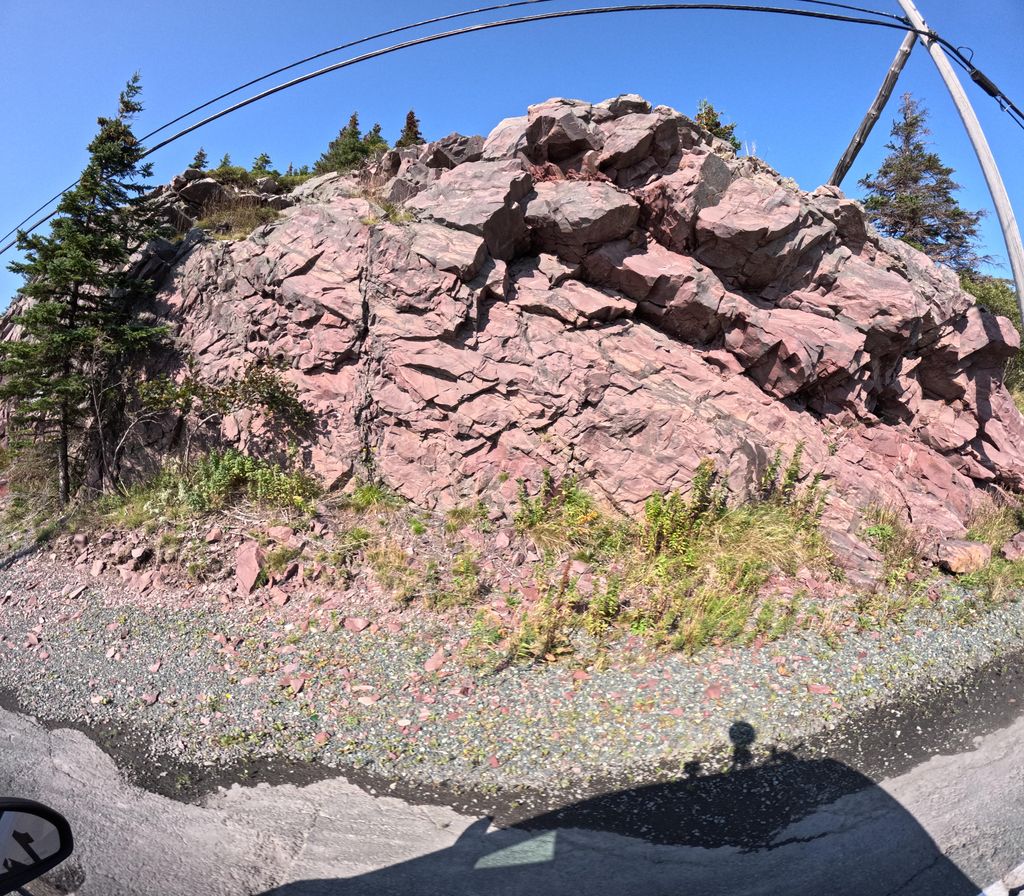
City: st_johns